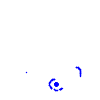
Particle: kaon